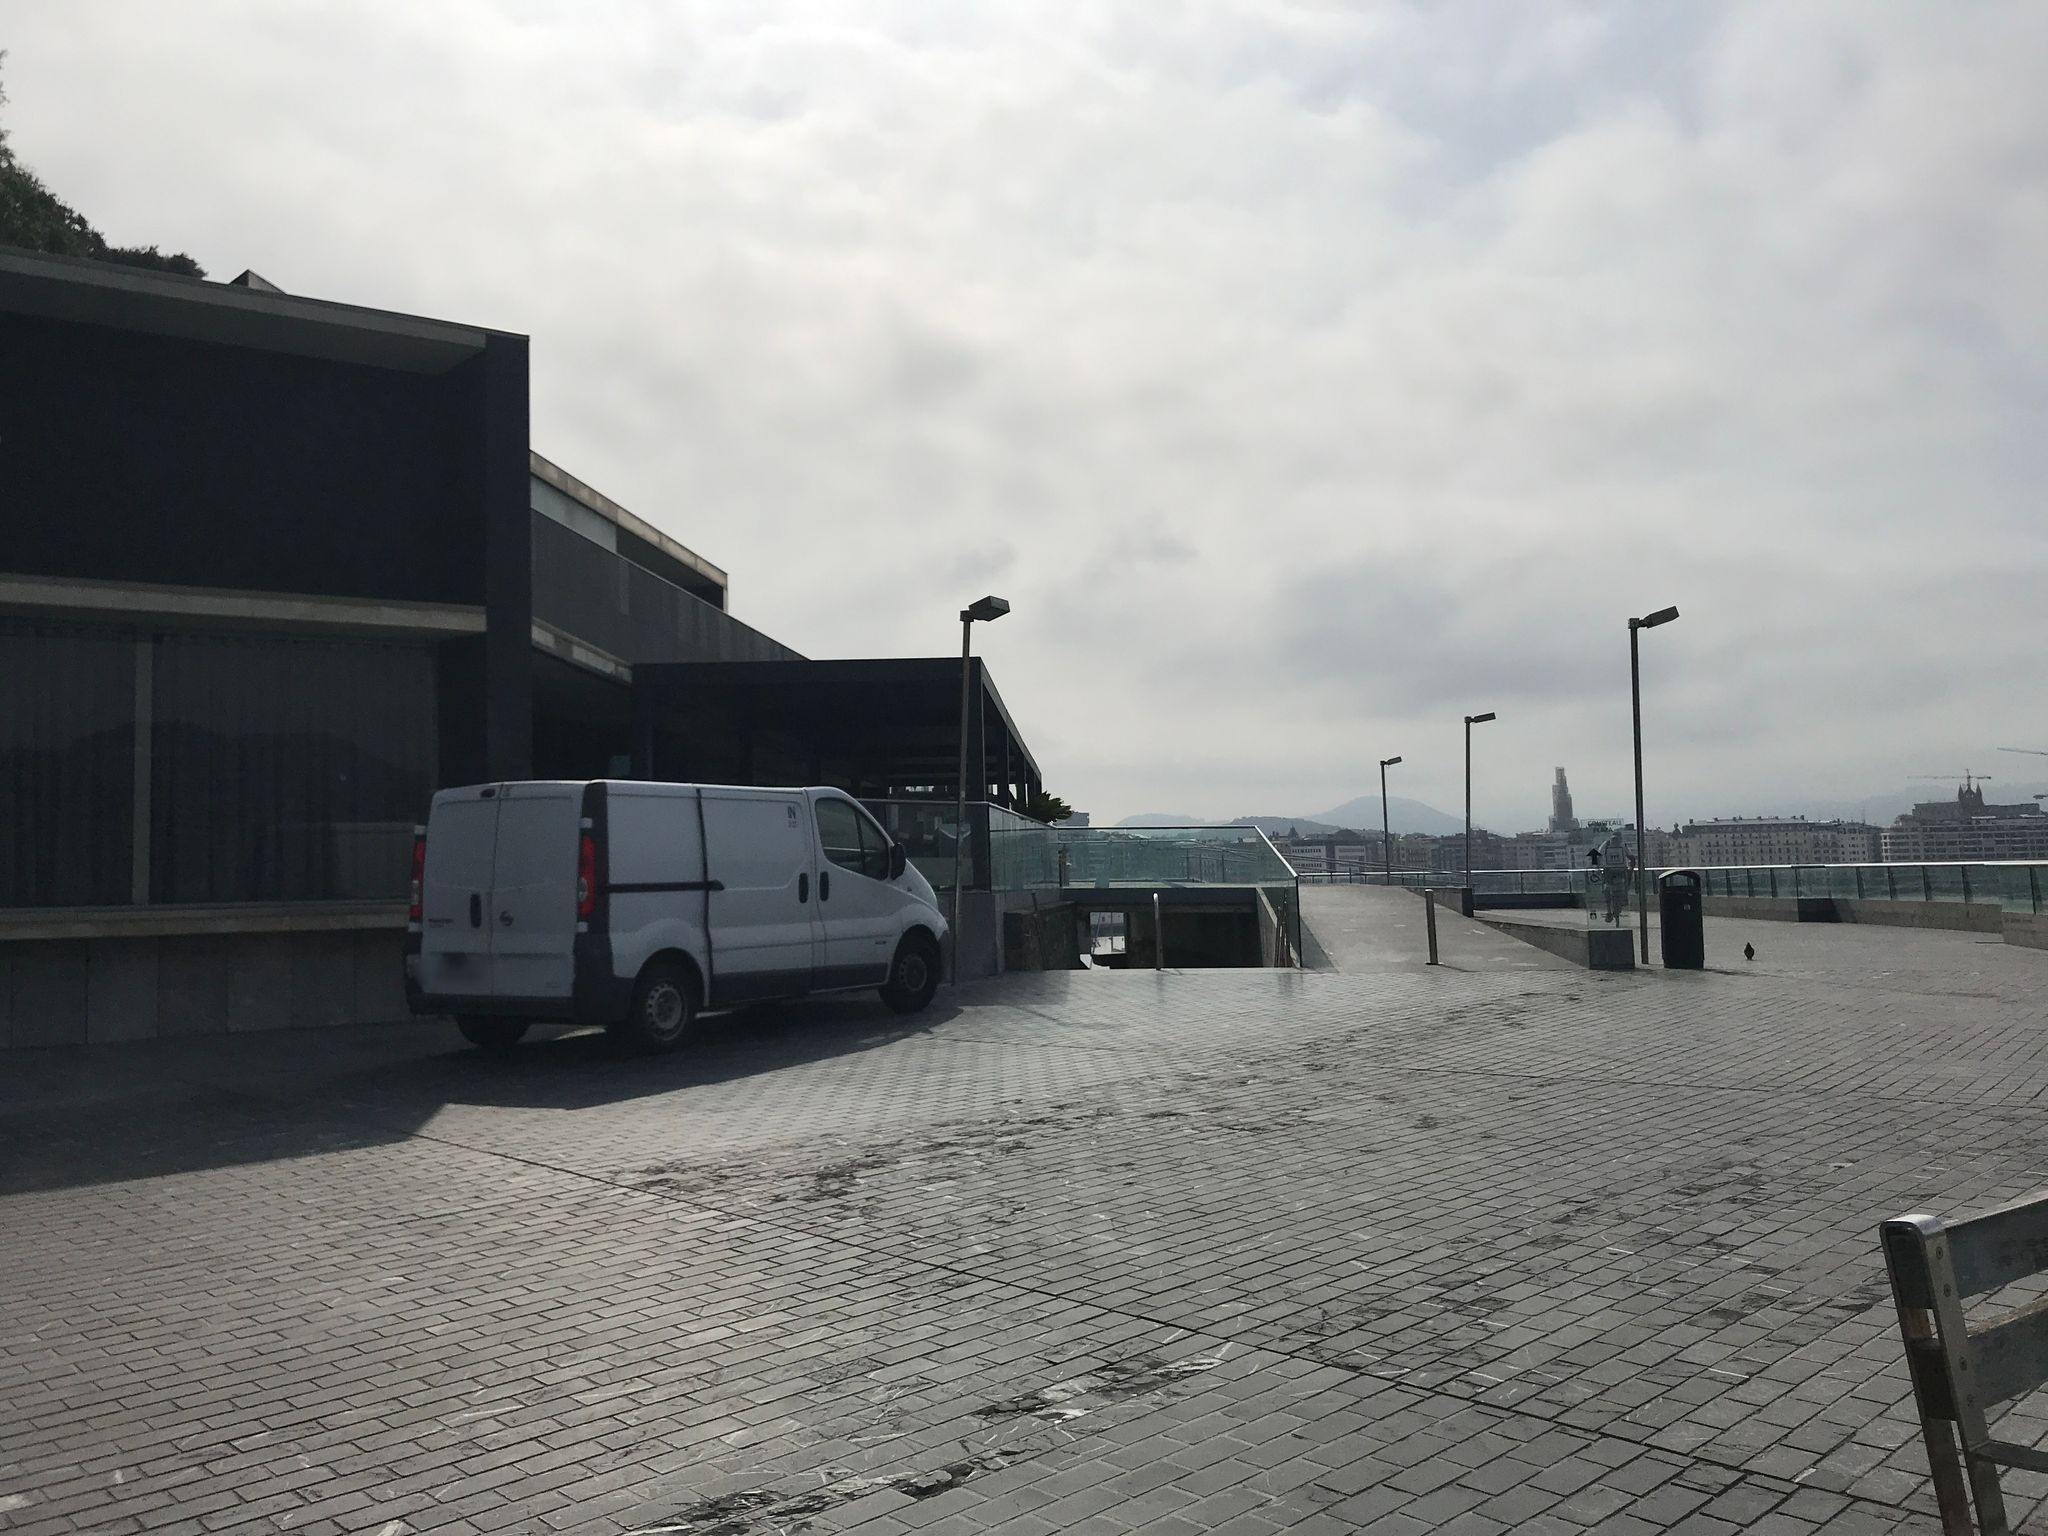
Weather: snowy
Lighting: day
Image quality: good
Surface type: walking surface
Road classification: footway, elevator
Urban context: urban centre
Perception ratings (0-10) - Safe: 0.64, Lively: 2.48, Beautiful: 9.26, Boring: 5.05, Depressing: 8.37, Wealthy: 1.58